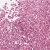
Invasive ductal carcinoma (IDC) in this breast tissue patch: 1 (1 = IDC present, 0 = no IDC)